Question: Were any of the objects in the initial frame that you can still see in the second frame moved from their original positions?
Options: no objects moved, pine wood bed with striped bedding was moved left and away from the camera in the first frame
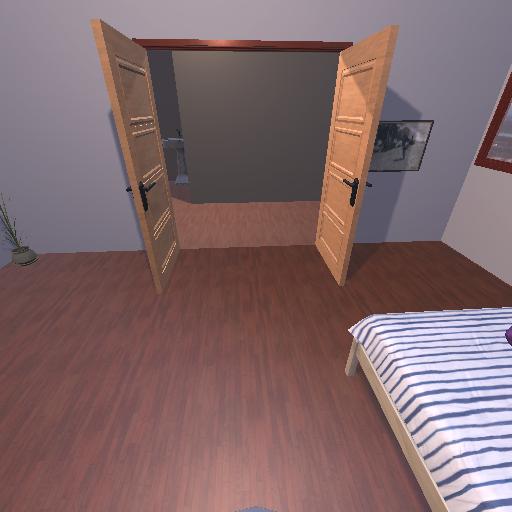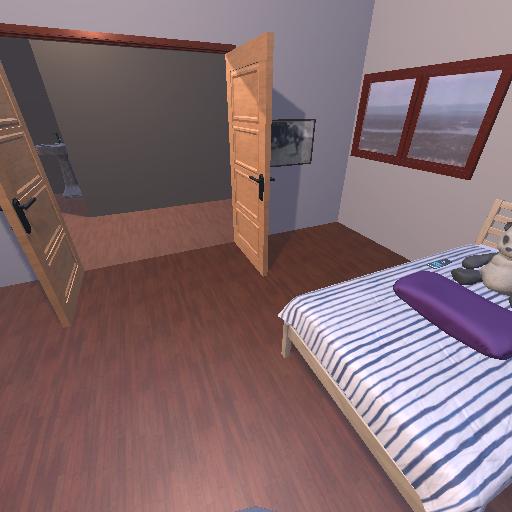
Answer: no objects moved